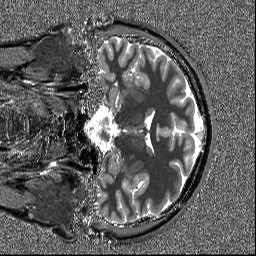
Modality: T1map
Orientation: coronal
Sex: male